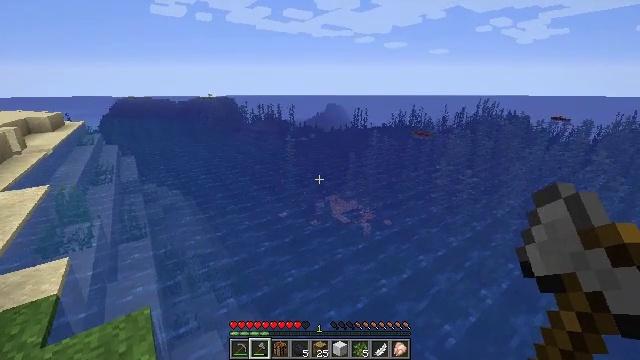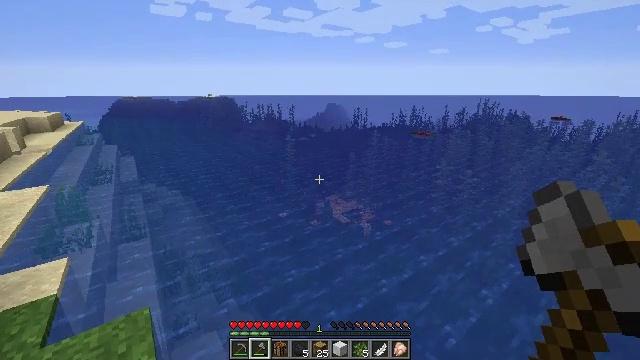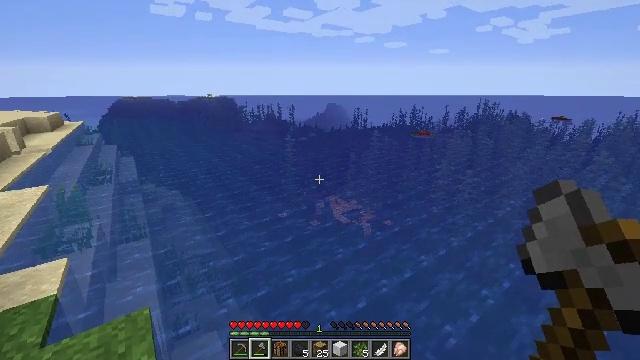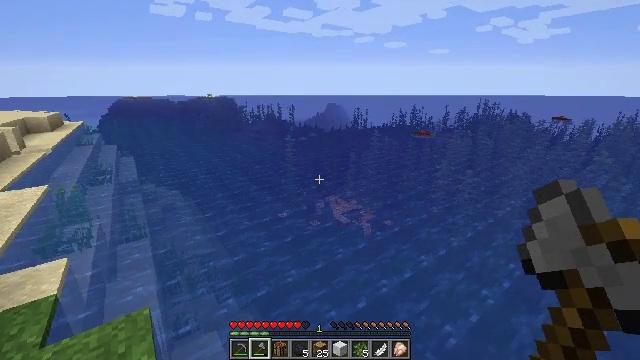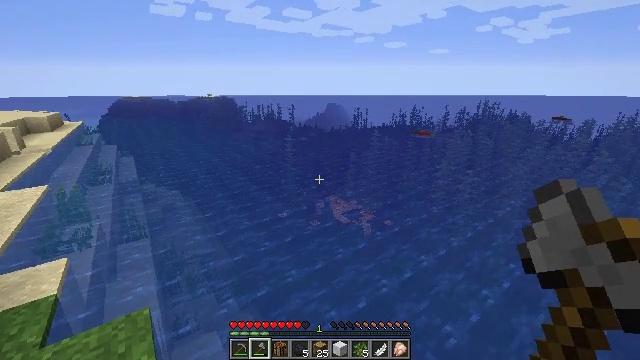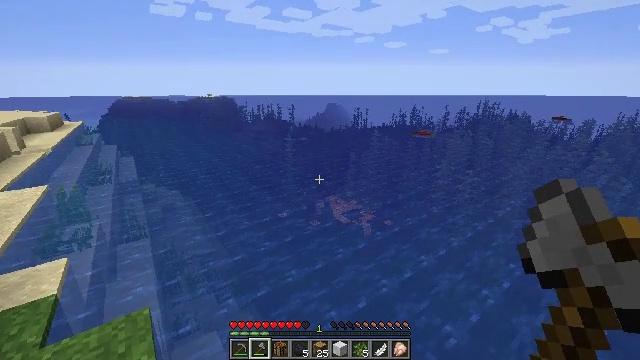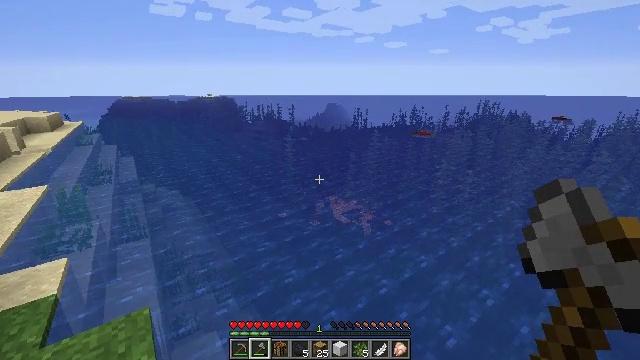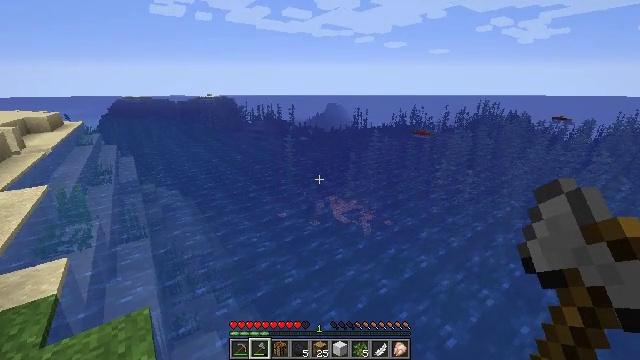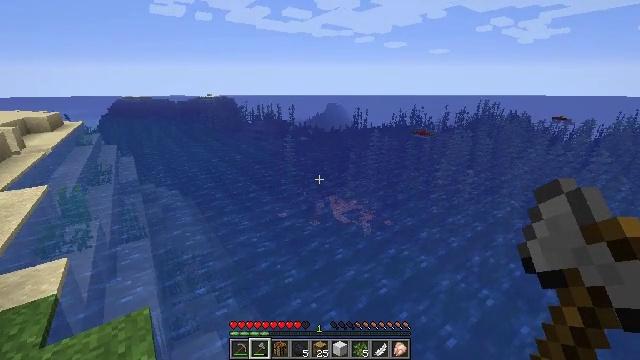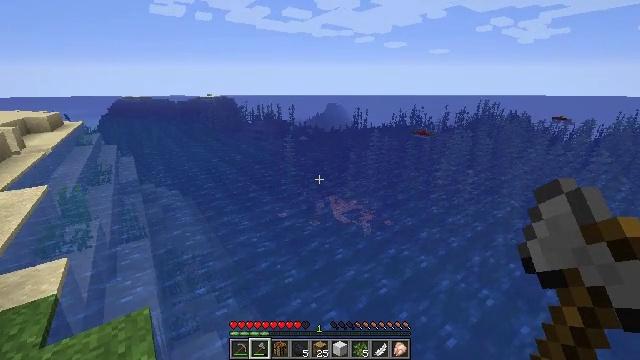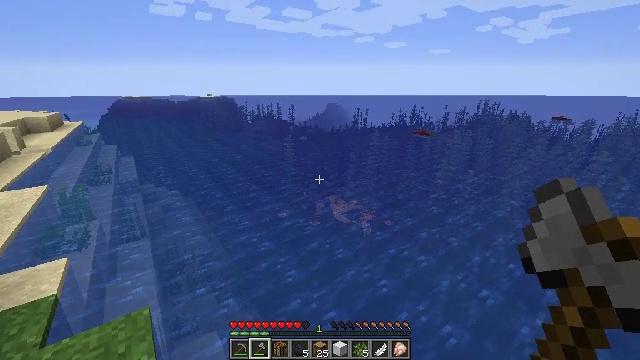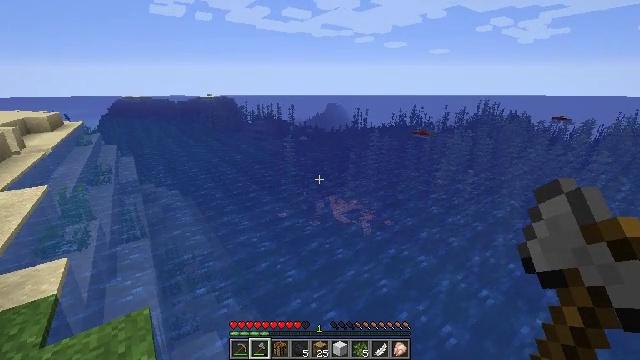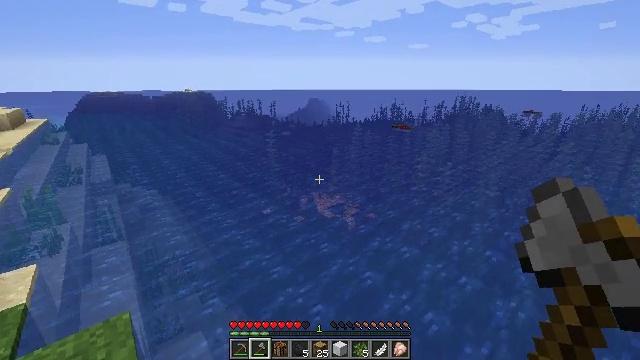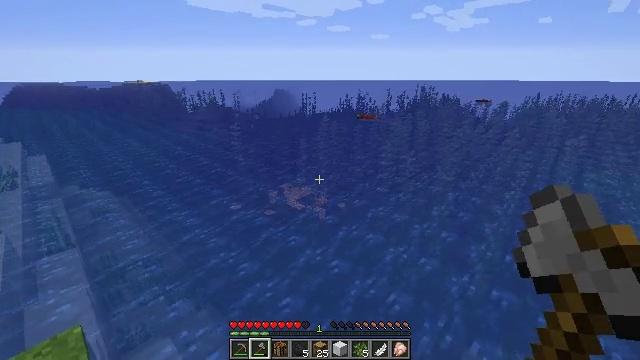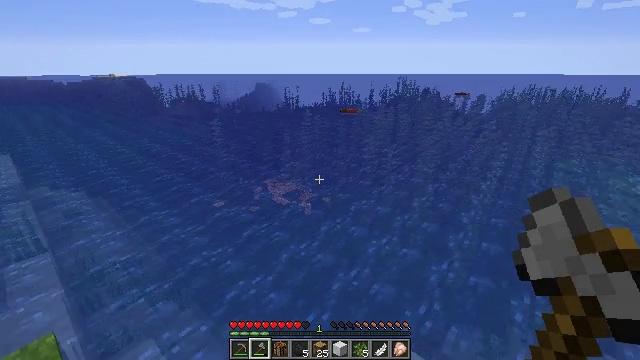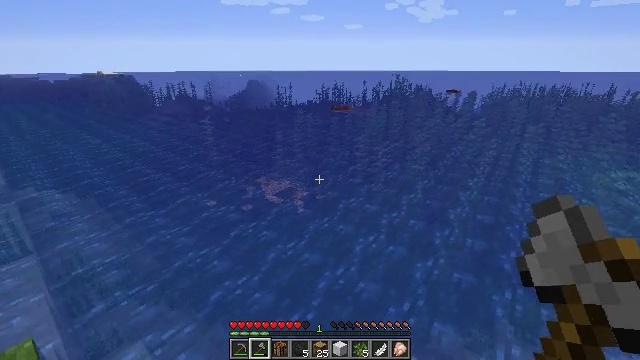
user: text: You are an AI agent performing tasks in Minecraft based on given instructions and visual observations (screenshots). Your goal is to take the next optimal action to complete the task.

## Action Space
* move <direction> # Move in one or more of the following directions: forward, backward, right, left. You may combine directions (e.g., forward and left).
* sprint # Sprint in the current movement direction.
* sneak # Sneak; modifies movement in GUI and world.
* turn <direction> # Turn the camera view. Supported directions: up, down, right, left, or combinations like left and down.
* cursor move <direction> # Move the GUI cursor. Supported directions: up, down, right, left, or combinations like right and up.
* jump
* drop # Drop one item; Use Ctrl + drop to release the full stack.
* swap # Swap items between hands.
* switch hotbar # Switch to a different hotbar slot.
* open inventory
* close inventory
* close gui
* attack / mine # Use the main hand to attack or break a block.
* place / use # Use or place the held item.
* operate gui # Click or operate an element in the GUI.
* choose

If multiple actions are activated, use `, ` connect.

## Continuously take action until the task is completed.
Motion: motion action
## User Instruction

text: Kill aquatic mobs.
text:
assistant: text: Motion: no_op
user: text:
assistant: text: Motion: no_op
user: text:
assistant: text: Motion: no_op
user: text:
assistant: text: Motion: no_op
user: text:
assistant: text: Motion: no_op
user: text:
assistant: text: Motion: no_op
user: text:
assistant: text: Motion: no_op
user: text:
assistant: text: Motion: no_op
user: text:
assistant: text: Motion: no_op
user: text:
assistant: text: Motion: no_op
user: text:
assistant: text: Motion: no_op
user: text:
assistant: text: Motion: turn right and down
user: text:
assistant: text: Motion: move right, turn right and down
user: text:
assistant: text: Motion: move right, turn right and down
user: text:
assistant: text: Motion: move right, turn right
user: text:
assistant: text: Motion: move right
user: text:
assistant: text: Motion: move forward and move right
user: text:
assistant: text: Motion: move forward, sprint
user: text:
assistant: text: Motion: move forward, sprint
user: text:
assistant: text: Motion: move forward, sprint
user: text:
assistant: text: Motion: move forward, sprint
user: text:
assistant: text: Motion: move forward, sprint
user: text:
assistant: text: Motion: move forward, sprint
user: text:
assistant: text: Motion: move forward, sprint, jump
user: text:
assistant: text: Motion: move forward, sprint, jump
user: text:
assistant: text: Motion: move forward, sprint, jump
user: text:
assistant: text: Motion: move forward, sprint, jump
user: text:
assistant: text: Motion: move forward, sprint, jump
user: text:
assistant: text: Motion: move forward, sprint, jump
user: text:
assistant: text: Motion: move forward, sprint, jump